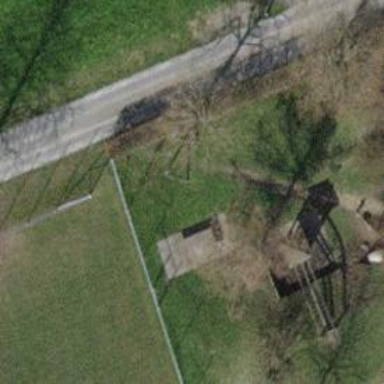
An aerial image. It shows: Playground featuring zipwire.